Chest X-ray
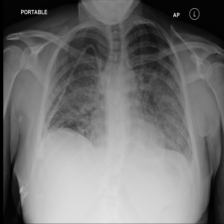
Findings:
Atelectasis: negative
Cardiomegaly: negative
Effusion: negative
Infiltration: positive
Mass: negative
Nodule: negative
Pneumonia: negative
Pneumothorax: negative
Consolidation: negative
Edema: positive
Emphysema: negative
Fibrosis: negative
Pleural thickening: negative
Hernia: negative